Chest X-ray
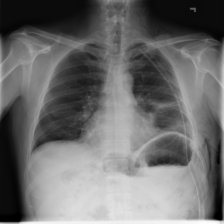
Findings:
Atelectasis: positive
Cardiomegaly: negative
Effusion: negative
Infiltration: negative
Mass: negative
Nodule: negative
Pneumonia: negative
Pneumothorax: negative
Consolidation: negative
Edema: negative
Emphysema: positive
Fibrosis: negative
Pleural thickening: negative
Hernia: negative